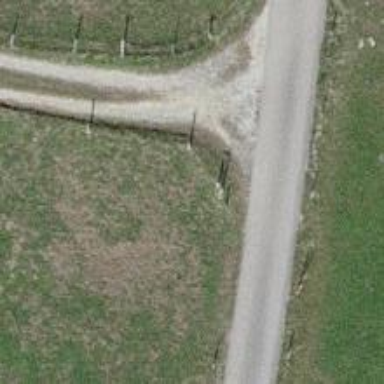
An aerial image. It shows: Guidepost providing information.